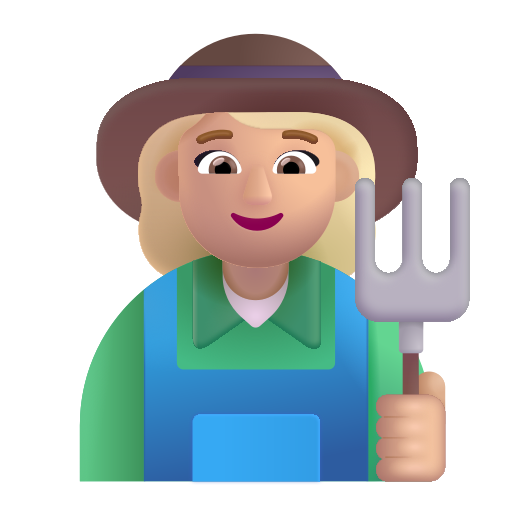
woman farmer color  light